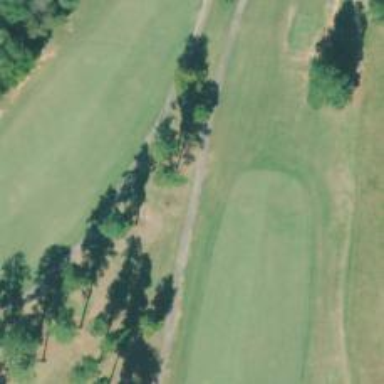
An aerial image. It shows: Path used for both walking and golf.